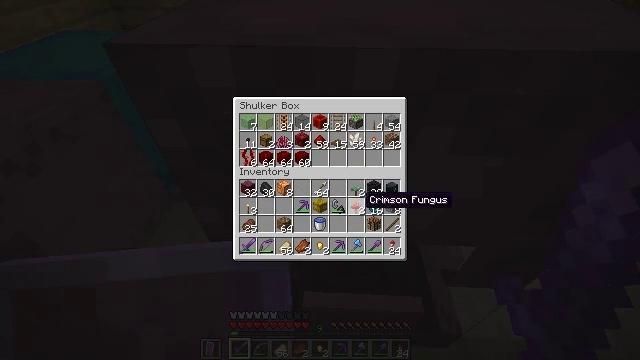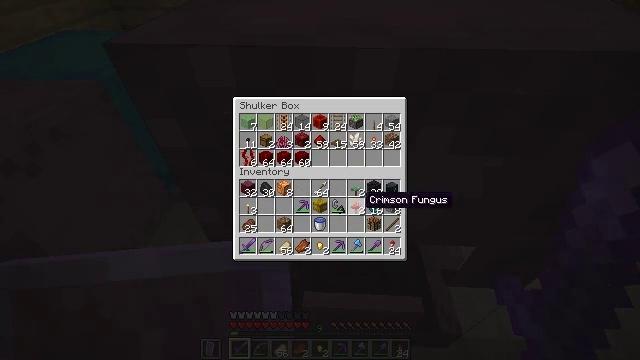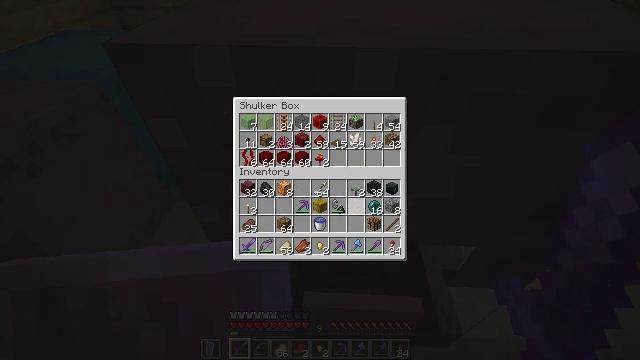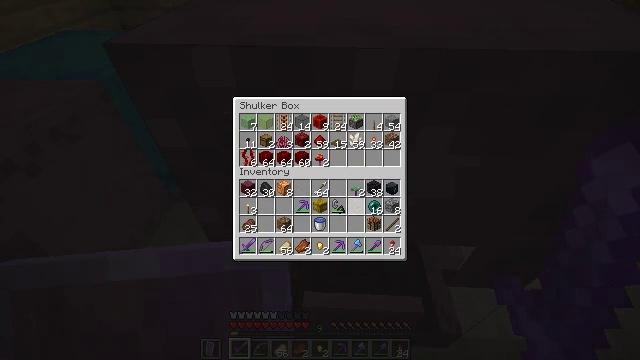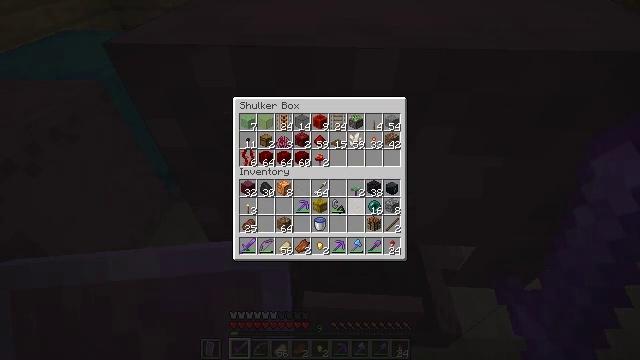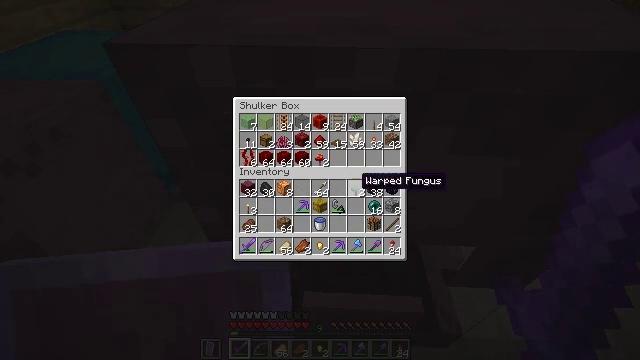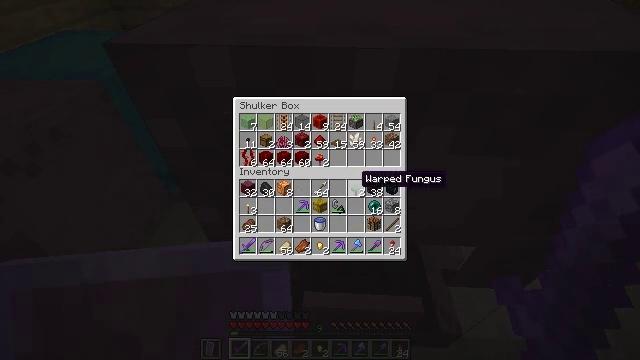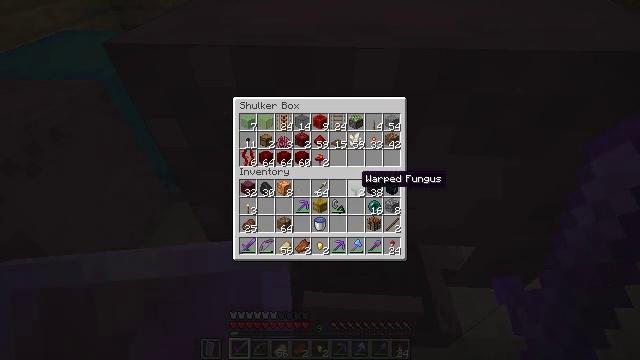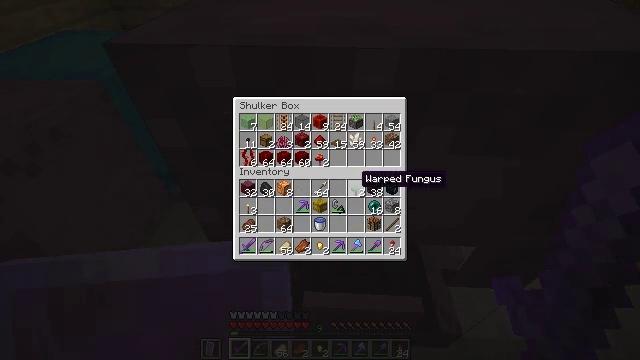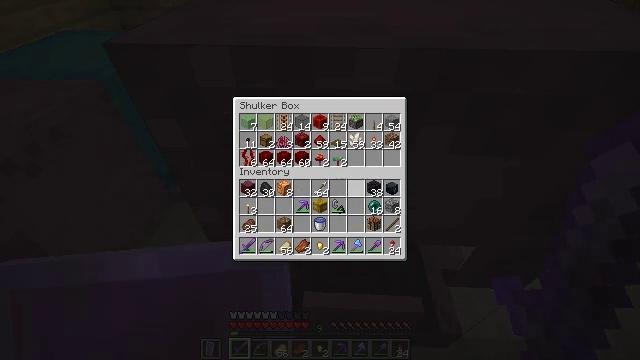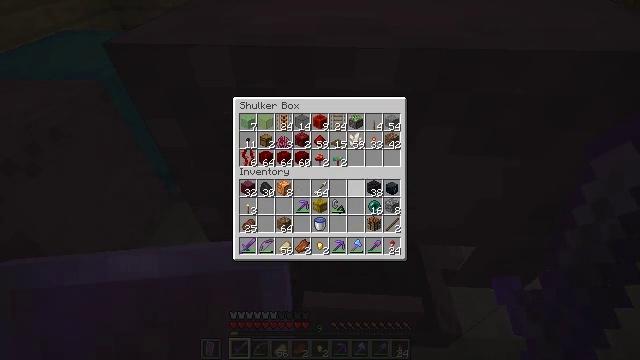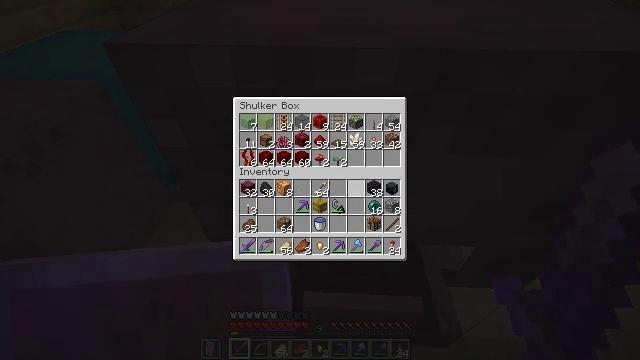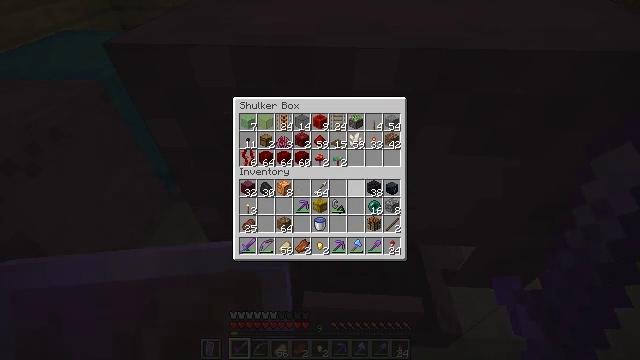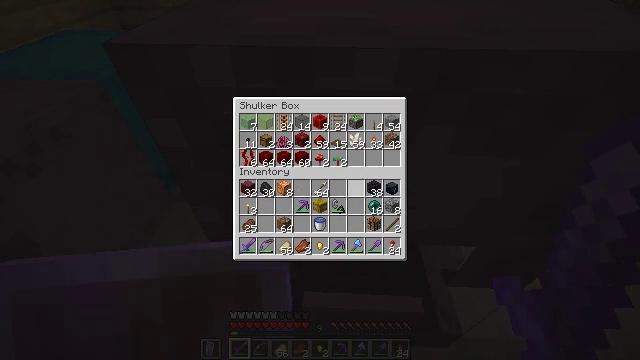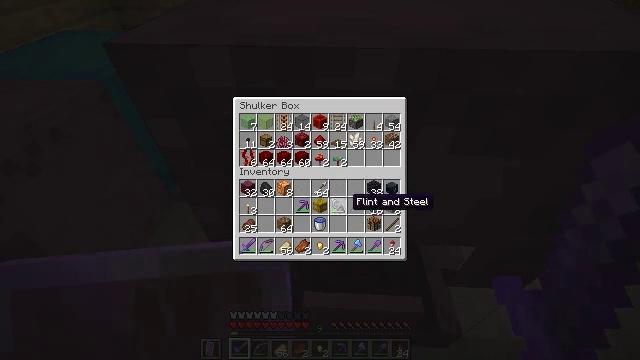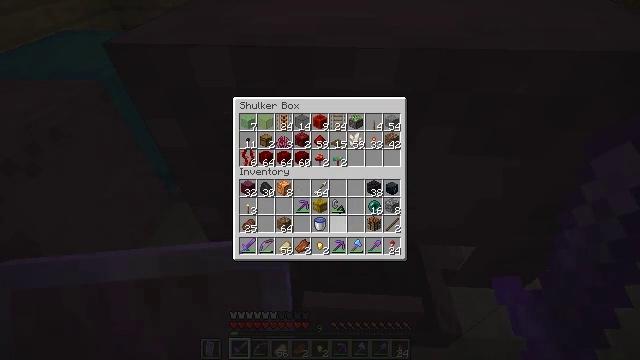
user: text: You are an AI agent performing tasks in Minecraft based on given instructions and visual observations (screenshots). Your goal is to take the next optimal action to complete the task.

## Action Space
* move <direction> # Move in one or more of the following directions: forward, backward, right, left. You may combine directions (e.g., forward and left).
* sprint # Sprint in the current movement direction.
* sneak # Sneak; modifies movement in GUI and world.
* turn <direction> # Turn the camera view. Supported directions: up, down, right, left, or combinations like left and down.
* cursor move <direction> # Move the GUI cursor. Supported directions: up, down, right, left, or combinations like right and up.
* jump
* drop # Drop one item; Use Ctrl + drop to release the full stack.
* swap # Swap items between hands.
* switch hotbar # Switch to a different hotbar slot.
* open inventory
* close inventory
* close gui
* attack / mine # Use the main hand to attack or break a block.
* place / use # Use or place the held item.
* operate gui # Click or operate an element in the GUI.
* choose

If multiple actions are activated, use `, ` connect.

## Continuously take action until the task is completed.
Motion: motion action
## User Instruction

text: Destroy the spruce trapdoor to collect it.
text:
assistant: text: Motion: sneak
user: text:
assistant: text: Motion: sneak, attack / mine
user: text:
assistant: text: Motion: sneak, attack / mine
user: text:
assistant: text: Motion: sneak, turn up
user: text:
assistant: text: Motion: sneak, turn up
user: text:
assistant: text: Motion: sneak
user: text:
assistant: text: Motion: sneak
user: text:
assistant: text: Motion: sneak
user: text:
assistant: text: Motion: sneak, attack / mine
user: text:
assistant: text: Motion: sneak, attack / mine
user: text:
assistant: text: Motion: sneak, attack / mine
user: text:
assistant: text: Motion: sneak, attack / mine
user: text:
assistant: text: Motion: sneak, turn down
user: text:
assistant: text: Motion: sneak, turn down
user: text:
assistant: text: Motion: sneak, turn down
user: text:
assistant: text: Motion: sneak, turn left and down
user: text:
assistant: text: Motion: sneak, turn left
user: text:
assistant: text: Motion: sneak, turn left
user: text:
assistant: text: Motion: sneak
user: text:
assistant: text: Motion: sneak
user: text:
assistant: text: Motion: sneak
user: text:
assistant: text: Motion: sneak
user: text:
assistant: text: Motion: sneak
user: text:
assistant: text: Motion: sneak
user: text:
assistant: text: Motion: sneak
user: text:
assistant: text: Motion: sneak
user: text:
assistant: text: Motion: sneak, attack / mine
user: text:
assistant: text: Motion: sneak, attack / mine
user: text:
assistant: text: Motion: sneak
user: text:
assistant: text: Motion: sneak